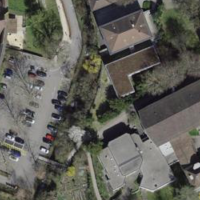
EUNIS habitat code: 54
Species observed at this site:
Corvus frugilegus
Sitta europaea
Geranium sanguineum